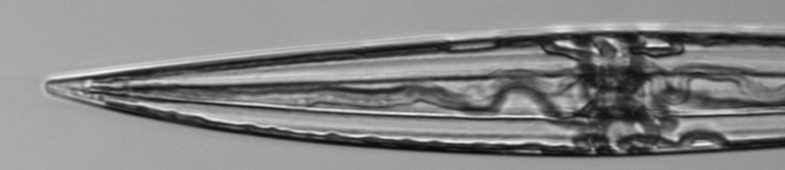
Label: Pleurosigma